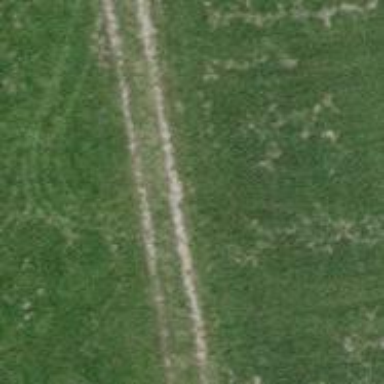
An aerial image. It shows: Ground track with tracktype of grade4.